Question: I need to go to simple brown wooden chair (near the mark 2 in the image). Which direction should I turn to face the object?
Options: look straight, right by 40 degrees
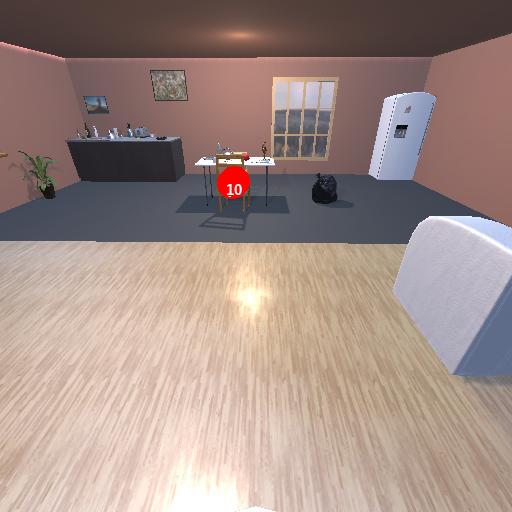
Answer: look straight